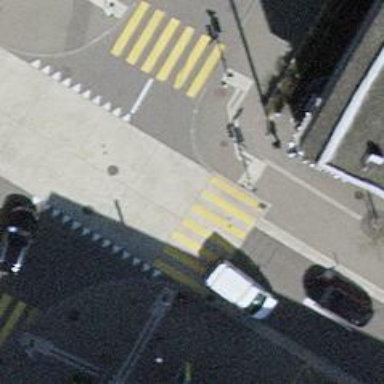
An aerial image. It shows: Kerb barrier.